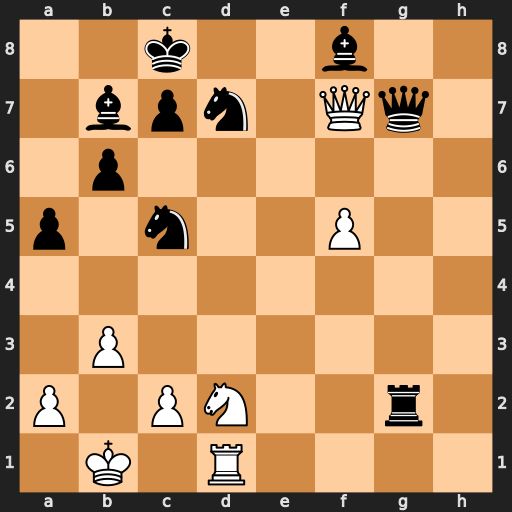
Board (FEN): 2k2b2/1bpn1Qq1/1p6/p1n2P2/8/1P6/P1PN2r1/1K1R4
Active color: w
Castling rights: -
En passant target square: -
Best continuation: Qe8#